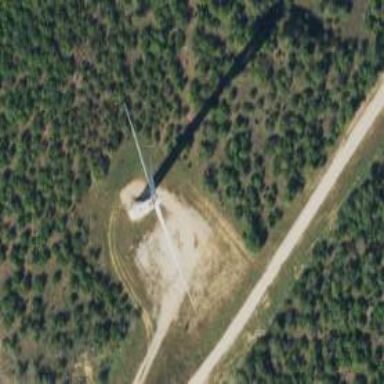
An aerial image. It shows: Wind generator powered by horizontal-axis wind turbine.